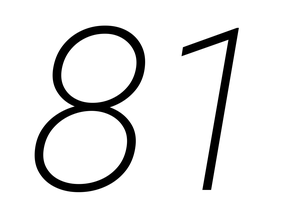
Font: Roboto-Italic_ExtraLight_Italic